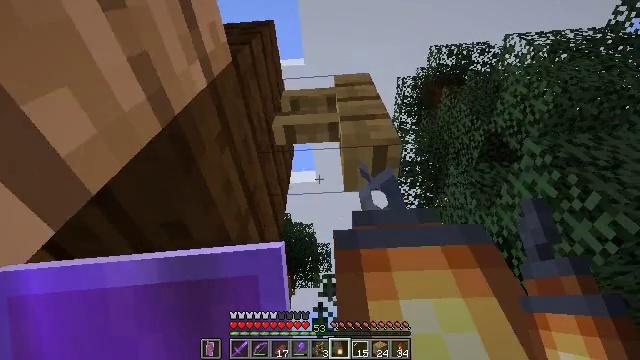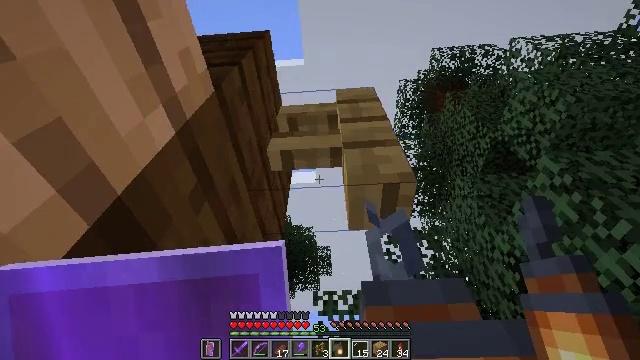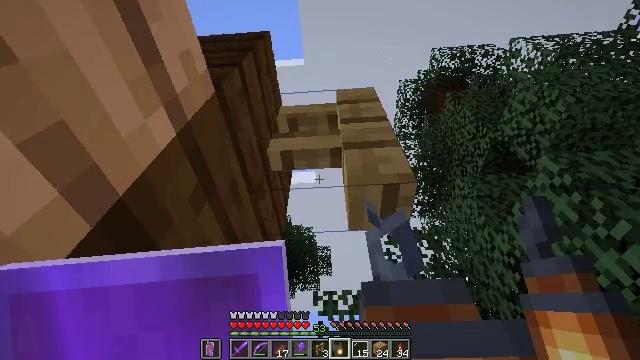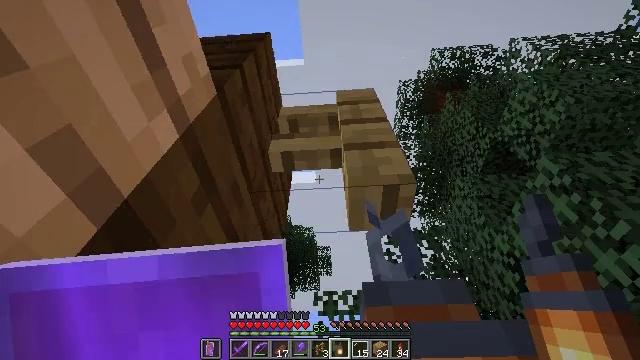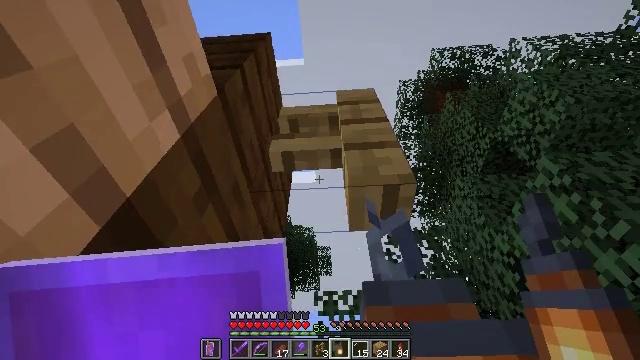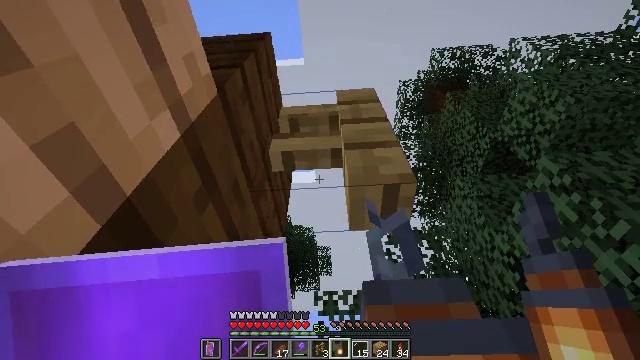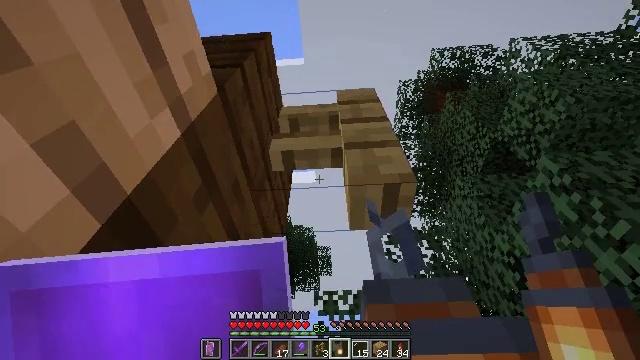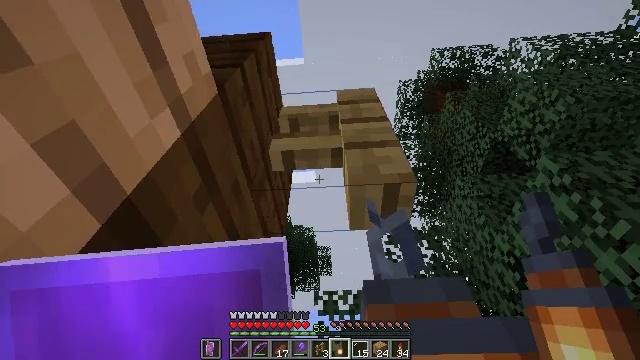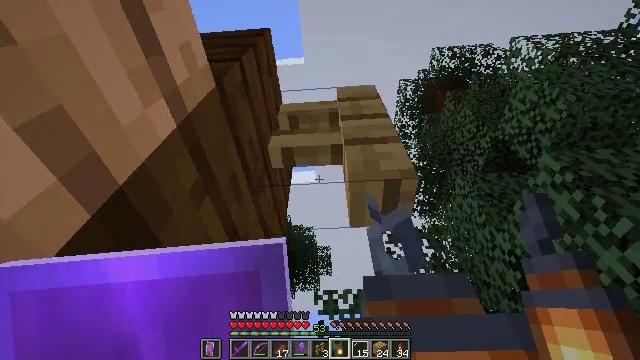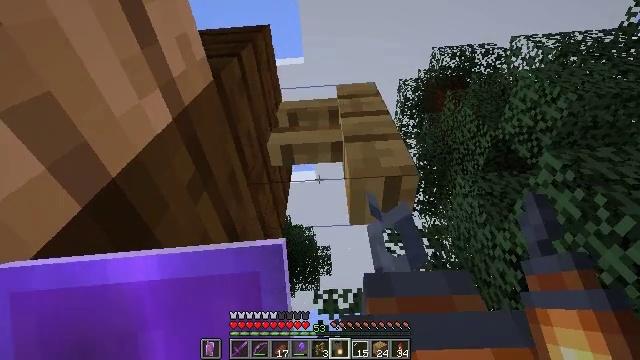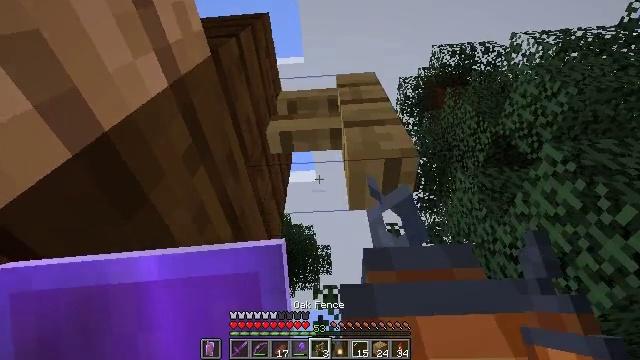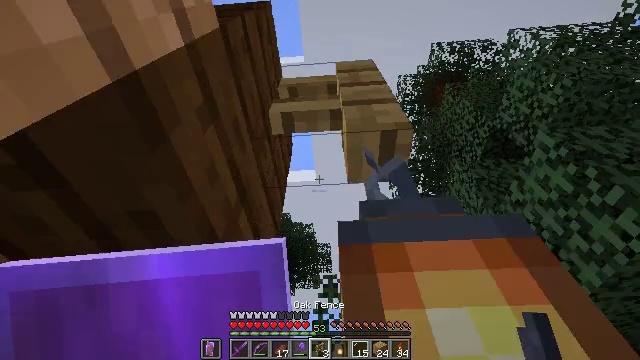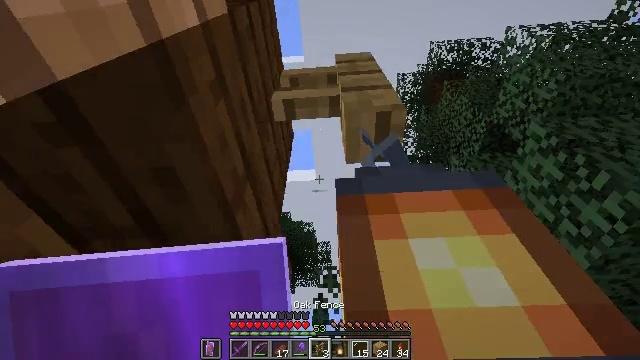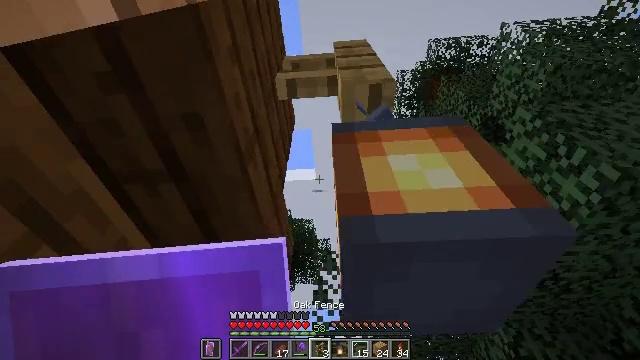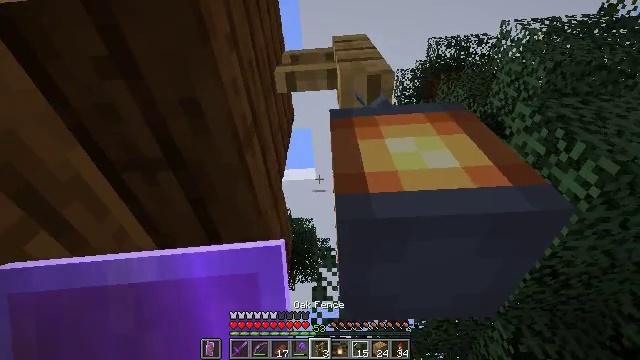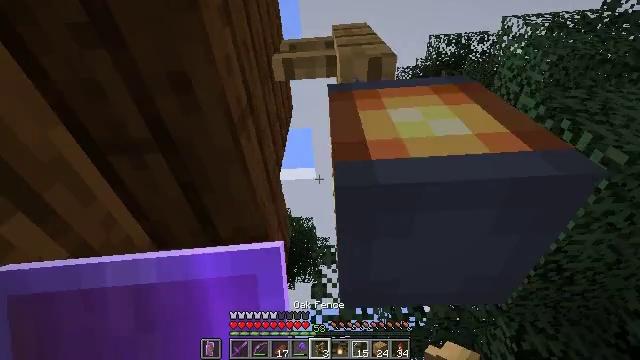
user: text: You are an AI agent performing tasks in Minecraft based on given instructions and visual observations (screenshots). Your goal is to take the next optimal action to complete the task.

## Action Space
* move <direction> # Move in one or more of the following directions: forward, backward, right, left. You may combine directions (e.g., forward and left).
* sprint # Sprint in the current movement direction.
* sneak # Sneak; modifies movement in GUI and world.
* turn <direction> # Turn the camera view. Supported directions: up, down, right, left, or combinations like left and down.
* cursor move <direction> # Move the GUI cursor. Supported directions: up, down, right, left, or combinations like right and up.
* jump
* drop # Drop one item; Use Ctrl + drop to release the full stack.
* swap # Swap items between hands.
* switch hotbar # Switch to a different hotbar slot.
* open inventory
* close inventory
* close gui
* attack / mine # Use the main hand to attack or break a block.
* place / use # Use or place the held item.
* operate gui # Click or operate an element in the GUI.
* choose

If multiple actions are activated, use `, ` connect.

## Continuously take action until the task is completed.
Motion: motion action
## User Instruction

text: Left-click to destroy the oak fence.
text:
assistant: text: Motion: sneak
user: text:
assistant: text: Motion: sneak
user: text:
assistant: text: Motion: sneak
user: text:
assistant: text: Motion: sneak
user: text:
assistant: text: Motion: sneak
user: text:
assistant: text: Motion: sneak
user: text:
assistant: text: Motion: sneak
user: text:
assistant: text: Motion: move forward, sneak
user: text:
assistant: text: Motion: move forward, sneak
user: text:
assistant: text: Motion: move forward, sneak
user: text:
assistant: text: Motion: move forward, sneak
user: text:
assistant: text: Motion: move forward, sneak
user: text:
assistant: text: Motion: move forward, sneak
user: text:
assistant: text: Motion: move forward, sneak
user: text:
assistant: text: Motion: move forward, sneak
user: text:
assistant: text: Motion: move forward, sneak
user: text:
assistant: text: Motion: move forward and move right, sneak
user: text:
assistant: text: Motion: move forward and move right, sneak
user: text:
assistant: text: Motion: sneak
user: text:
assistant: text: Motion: sneak
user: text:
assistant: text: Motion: sneak
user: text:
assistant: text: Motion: sneak
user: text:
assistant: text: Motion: sneak
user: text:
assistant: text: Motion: sneak
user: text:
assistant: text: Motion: sneak, turn right and up
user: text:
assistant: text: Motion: sneak, turn up
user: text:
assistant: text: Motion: move back, sneak
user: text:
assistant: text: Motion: move back, sneak
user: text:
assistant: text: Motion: move back, sneak
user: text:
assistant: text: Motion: move back, sneak, turn down